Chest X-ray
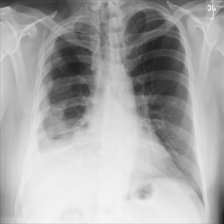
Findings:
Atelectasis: negative
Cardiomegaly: negative
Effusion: positive
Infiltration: positive
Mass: positive
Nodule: negative
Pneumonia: negative
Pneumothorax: negative
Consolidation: negative
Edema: negative
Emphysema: negative
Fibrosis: negative
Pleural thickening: negative
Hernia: negative